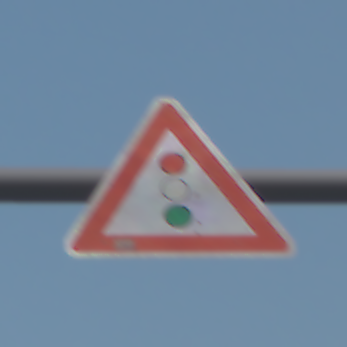
Verkehrszeichen: Lichtzeichenanlage
Umgebung: Outdoor, Nature
Tageszeit: SunriseSunset
Wetter: Clear
Licht: Natural
Jahreszeit: NotSpecified
Kontrast: LowContrast